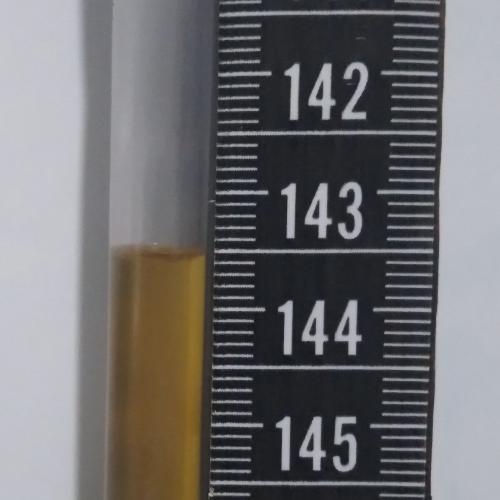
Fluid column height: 143.5 cm